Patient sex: F
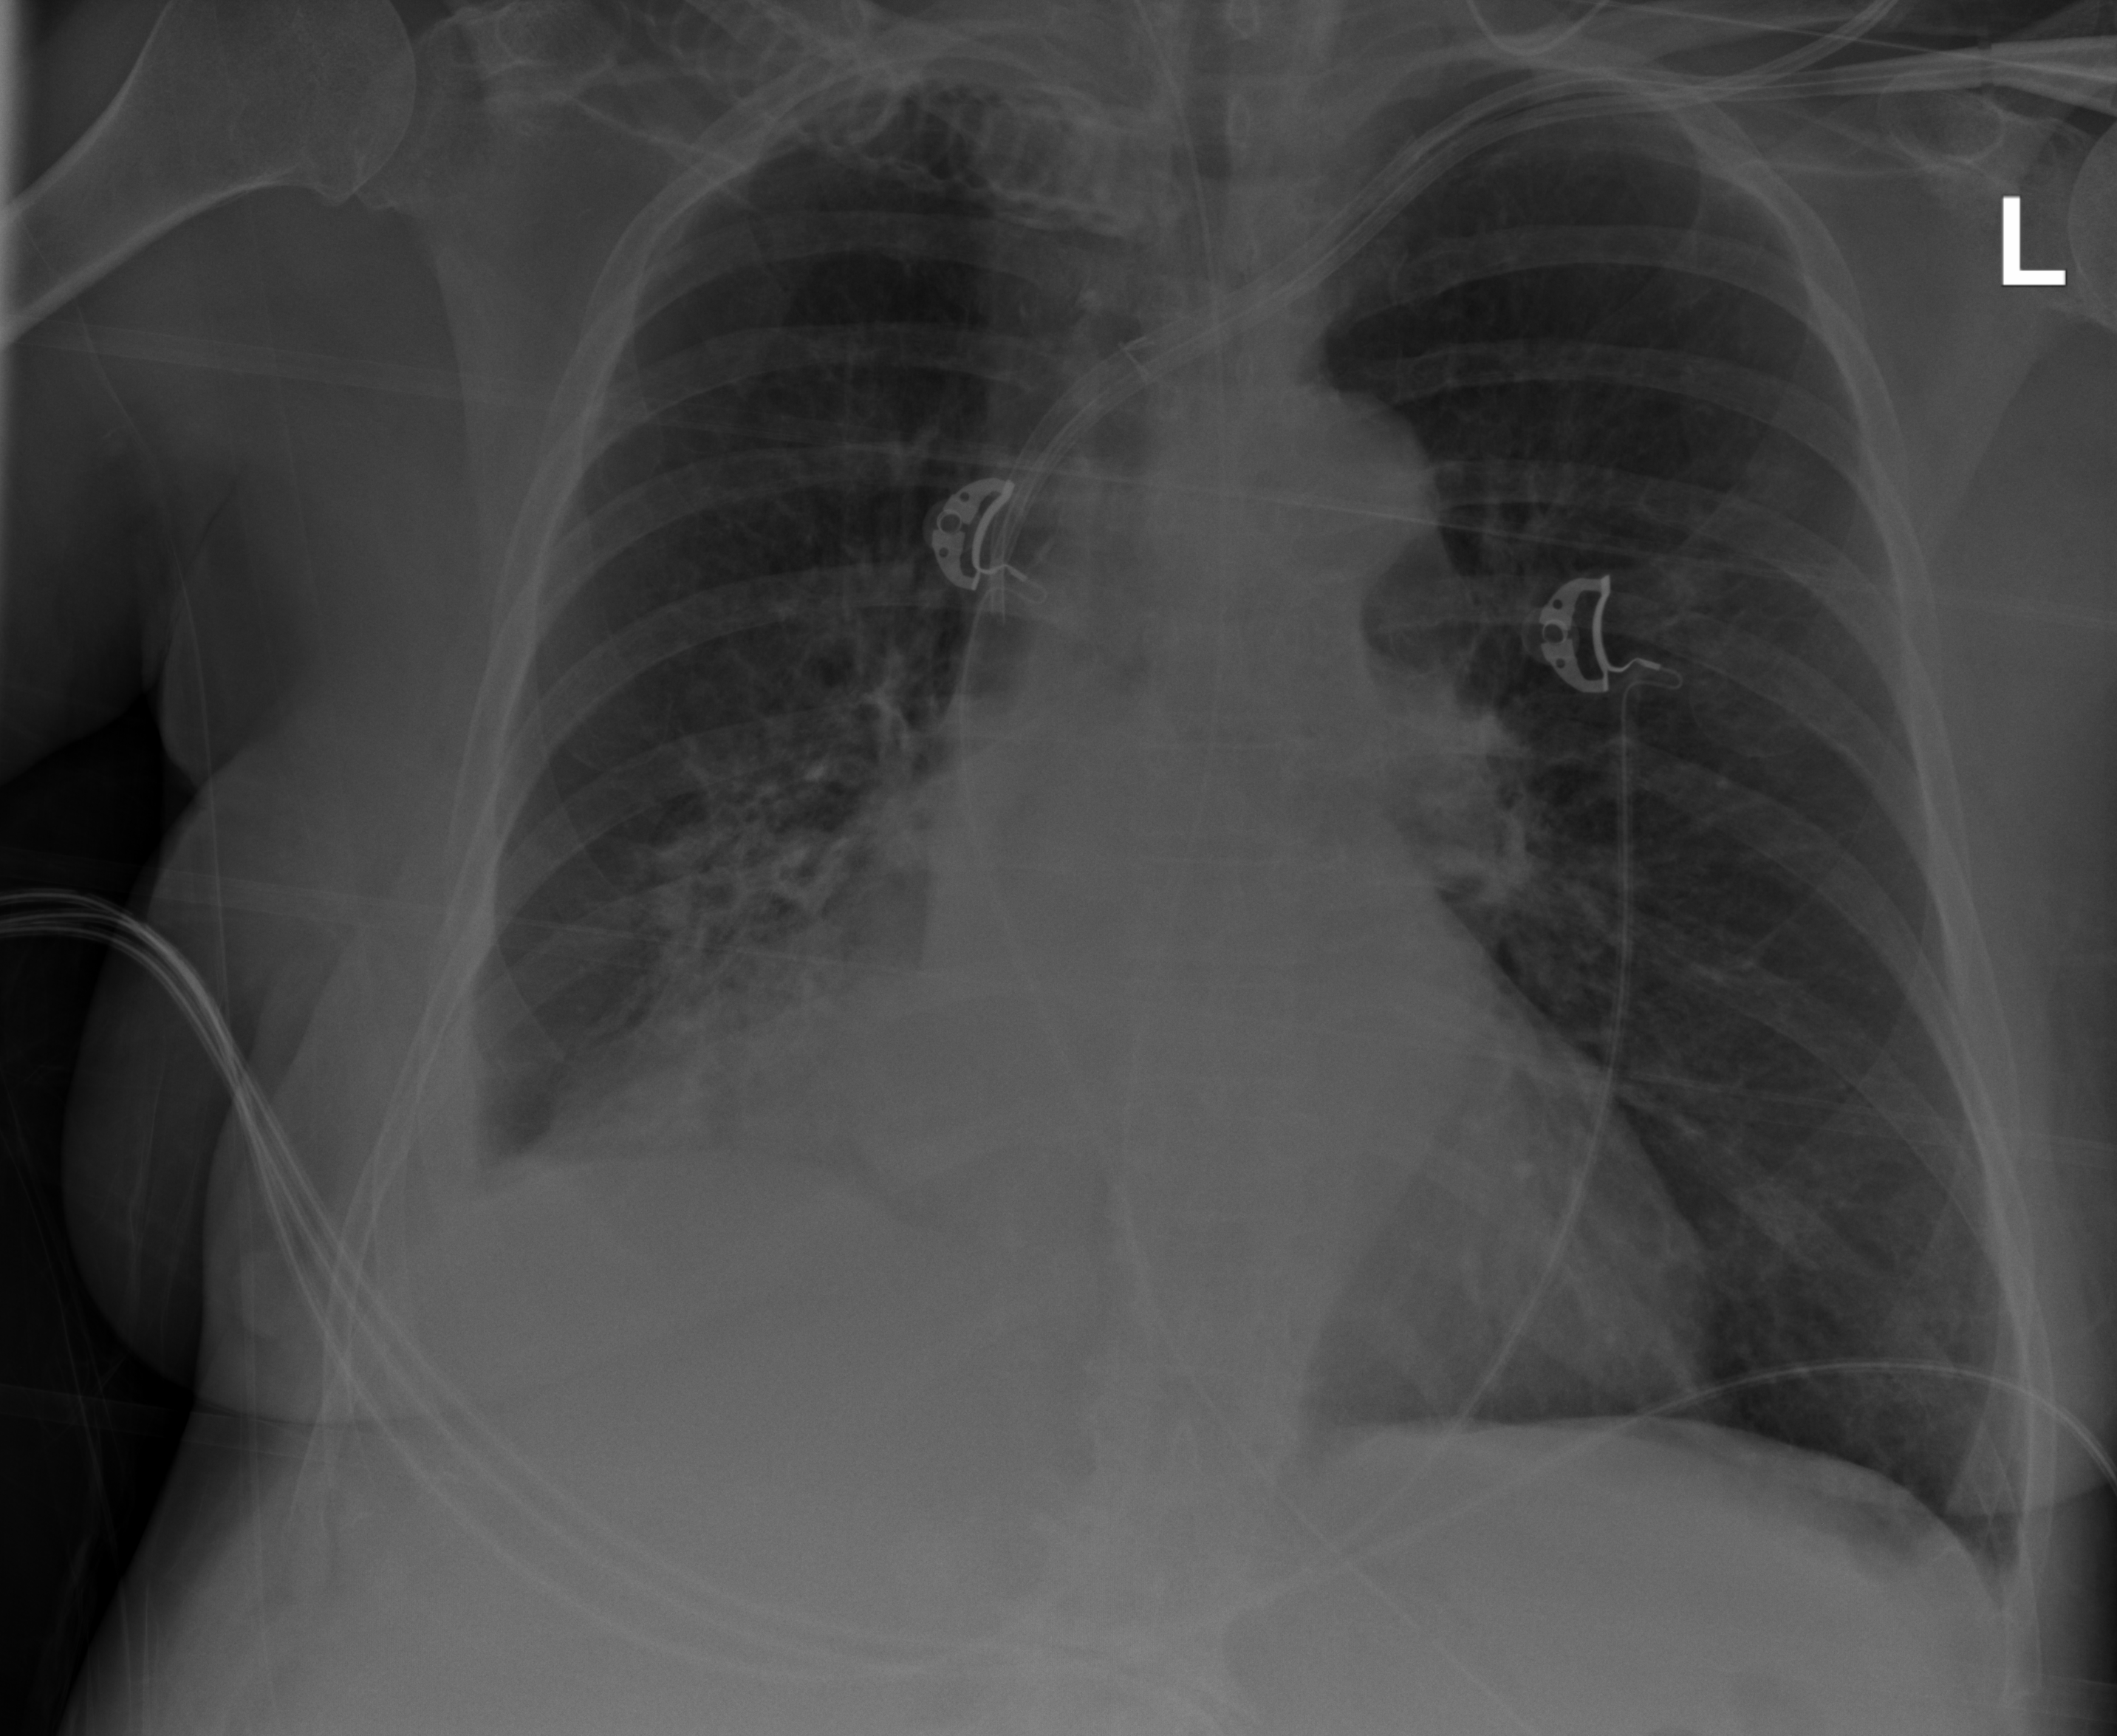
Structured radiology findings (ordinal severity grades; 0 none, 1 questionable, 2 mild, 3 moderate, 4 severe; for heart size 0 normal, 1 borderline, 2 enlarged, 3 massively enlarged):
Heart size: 0
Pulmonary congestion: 0
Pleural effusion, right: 2
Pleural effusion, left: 0
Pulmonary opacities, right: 3
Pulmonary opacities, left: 0
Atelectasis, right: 3
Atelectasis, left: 0